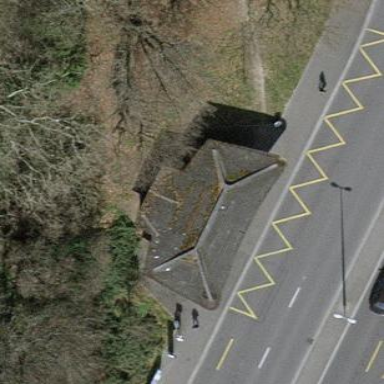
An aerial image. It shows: Public transport shelter building.